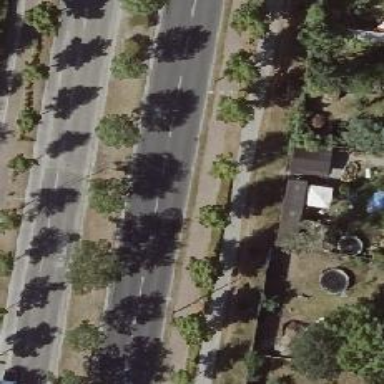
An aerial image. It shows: Beautiful avenue lined with deciduous broadleaved trees.